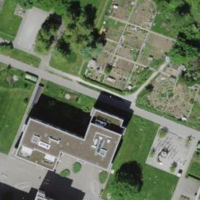
EUNIS habitat code: 55
Species observed at this site:
Certhia brachydactyla
Corvus corone
Cyanistes caeruleus
Anas platyrhynchos
Sturnus vulgaris
Chloris chloris
Troglodytes troglodytes
Corvus frugilegus
Fringilla coelebs
Passer domesticus
Buteo buteo
Sylvia atricapilla
Columba palumbus
Chroicocephalus ridibundus
Turdus merula
Poecile palustris
Centaurea scabiosa
Gallinula chloropus
Parus major
Erithacus rubecula
Mergus merganser
Milvus milvus
Turdus pilaris
Pica pica
Prunus spinosa